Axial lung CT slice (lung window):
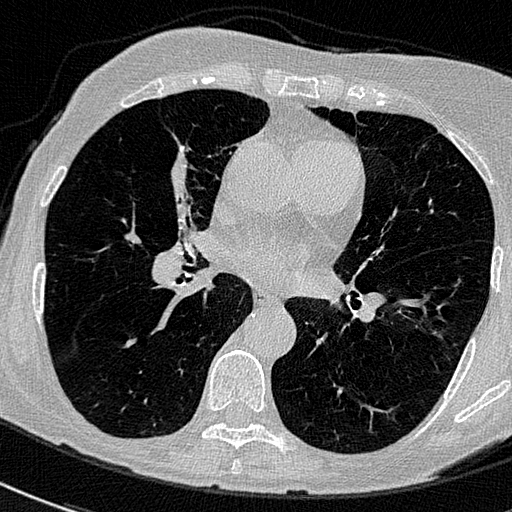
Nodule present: no